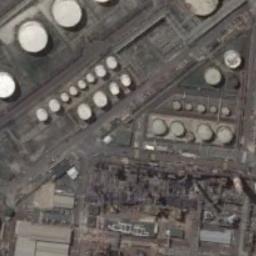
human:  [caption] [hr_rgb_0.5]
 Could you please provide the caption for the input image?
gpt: Lots of  buildings are next to storage tanks .

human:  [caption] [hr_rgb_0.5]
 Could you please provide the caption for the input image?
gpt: There are two identical storage tanks beside a white house .

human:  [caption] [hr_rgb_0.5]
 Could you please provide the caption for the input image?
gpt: There are many different sized storage tanks and many buildings in the factory .

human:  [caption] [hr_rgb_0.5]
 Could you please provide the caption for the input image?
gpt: There are big and small white storage tanks on the bare land .

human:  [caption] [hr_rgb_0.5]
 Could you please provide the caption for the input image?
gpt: There are some storage tanks of different sizes .